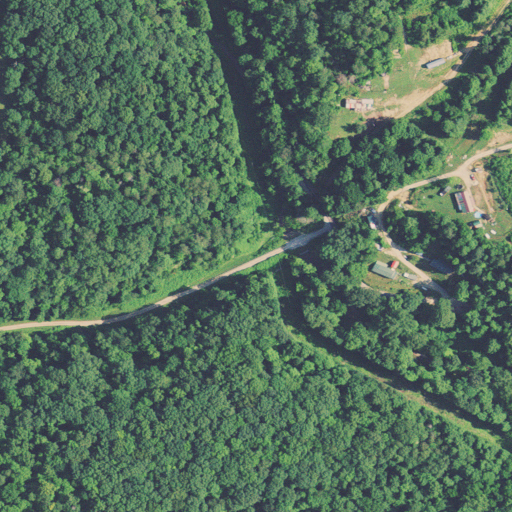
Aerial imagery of valley in West Virginia named Spruce Hollow containing deciduous forest, mixed forest, open development, pasture, and low intensity development